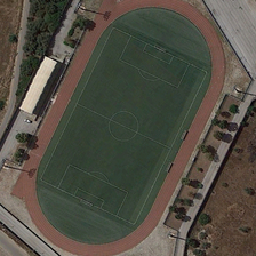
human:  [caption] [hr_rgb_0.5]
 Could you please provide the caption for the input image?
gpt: The football field is surrounded by a track, lying on concrete, surrounded by bare land, surrounded by trees.

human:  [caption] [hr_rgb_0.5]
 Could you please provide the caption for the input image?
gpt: the ground track playground is next to a piece of bareland .

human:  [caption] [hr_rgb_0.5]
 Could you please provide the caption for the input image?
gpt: The soccer field surrounded by the truck is lying on the concrete beside a tree surrounded by trees scattered by trees.

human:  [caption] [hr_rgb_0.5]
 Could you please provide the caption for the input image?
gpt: the football field surrounded by a track is lying on the concrete with some nearby trees that is on foot with trees spread around.

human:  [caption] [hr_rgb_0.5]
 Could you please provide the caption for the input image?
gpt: There is a tree on the football field